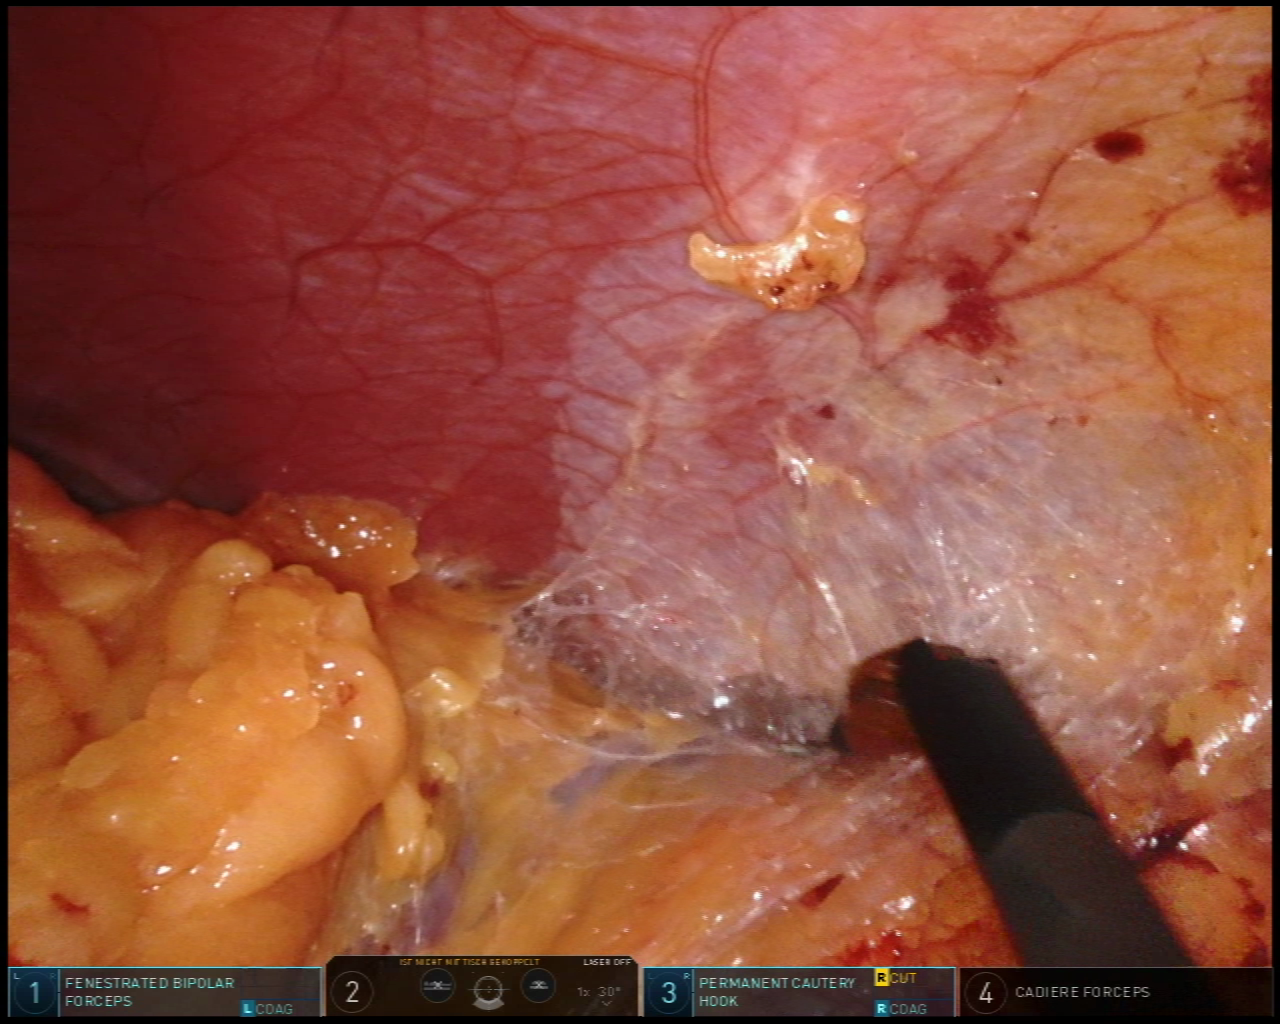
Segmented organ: abdominal_wall
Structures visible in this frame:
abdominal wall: yes
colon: yes
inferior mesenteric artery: no
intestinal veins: no
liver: no
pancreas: no
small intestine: no
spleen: no
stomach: no
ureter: no
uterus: no
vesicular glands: no